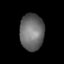
Tissue: lung
Cell type: Others
Senescence score: 0.1829
Nuclear area (px): 863
Mean DAPI intensity: 106.764